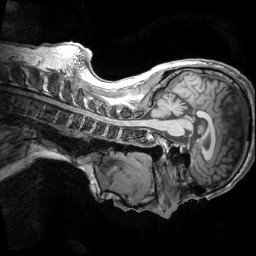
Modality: T1w
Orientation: sagittal
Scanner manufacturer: siemens
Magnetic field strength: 3 T
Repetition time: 2.3 s
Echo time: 0.0033 s